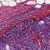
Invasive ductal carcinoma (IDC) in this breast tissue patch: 1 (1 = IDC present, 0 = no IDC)